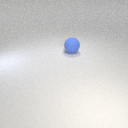
large blue rubber sphere